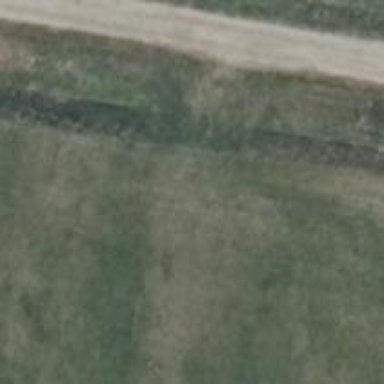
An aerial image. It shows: Grass track road with grade 5 tracktype.